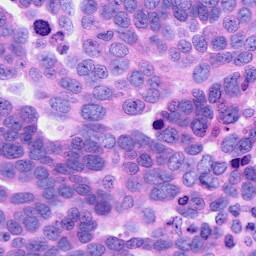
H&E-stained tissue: Ovarian